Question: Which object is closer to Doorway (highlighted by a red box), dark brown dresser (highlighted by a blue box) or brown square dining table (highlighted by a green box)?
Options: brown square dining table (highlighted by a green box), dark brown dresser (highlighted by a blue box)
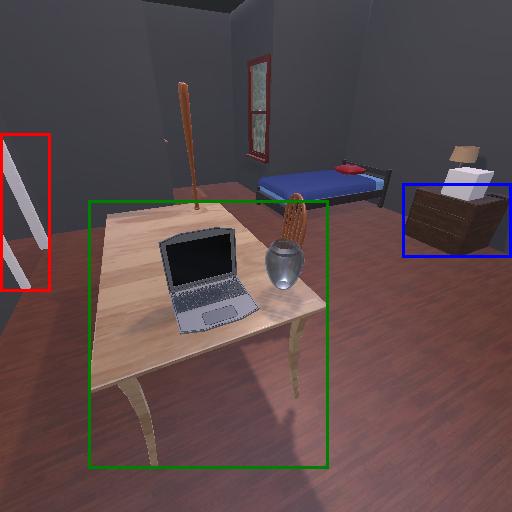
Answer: brown square dining table (highlighted by a green box)